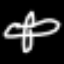
Label: airplane